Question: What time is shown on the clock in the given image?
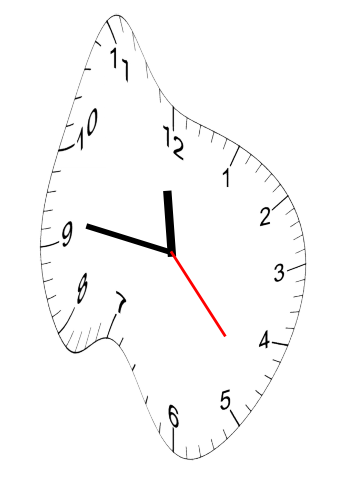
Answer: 11:46:23